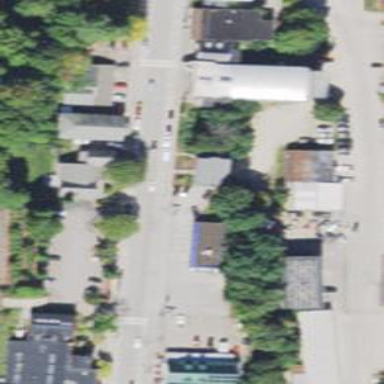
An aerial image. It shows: Convenience shop.